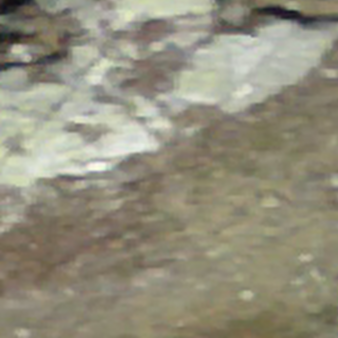
Label: other